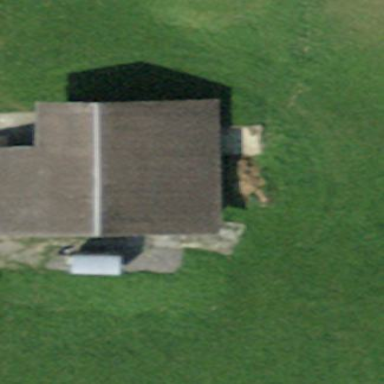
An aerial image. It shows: Barn.